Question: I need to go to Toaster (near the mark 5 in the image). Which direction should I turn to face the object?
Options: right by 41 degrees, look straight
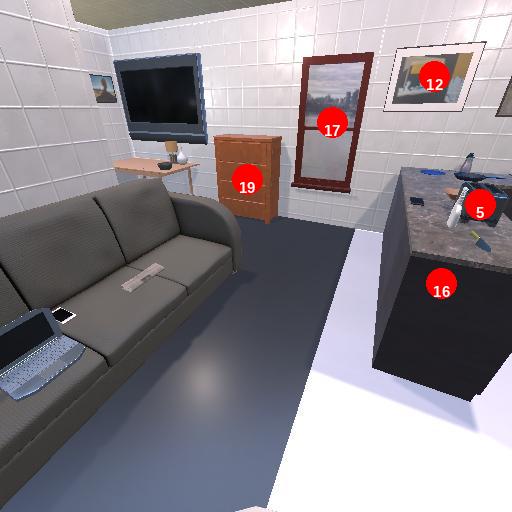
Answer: right by 41 degrees